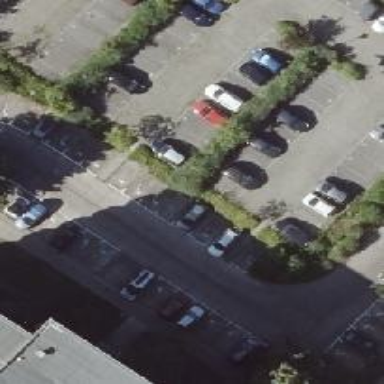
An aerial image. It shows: Parking aisle designated as service road.